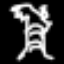
Label: palm tree